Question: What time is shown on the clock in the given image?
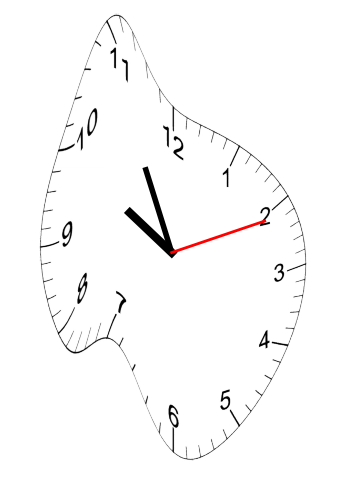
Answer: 09:55:11